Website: walmart
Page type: cart
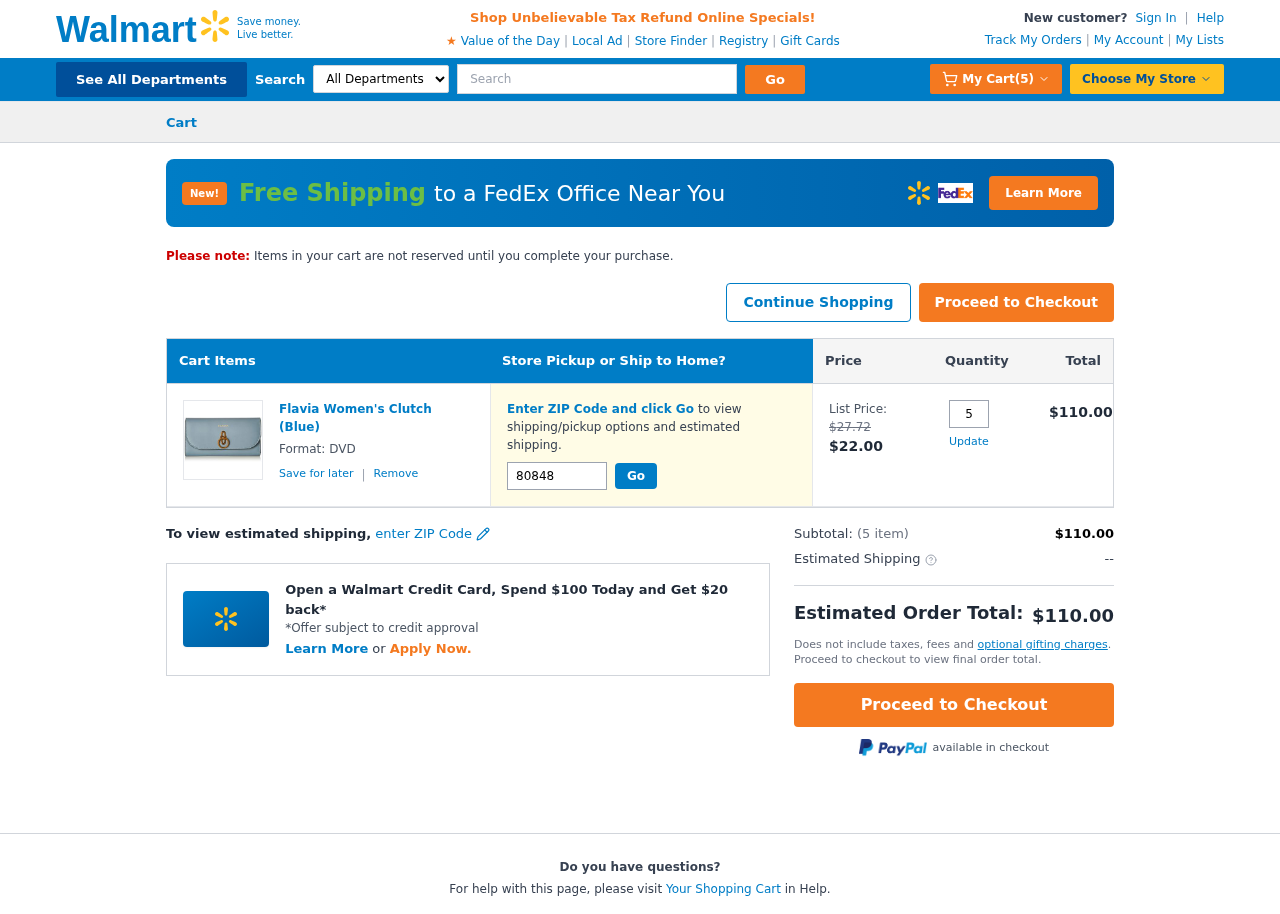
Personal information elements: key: PII_POSTCODE
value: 80848
Product elements: key: PRODUCT1_NAME
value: Flavia Women's Clutch (Blue)
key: PRODUCT1_PRICE
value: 22
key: PRODUCT1_QUANTITY
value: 5
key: PRODUCT1_ORIGINAL_PRICE
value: $27.72
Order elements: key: ORDER_NUM_ITEMS
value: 5
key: ORDER_SUBTOTAL
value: $110.00
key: ORDER_TOTAL
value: $110.00
Search elements: key: HEADER_SEARCH
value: Search